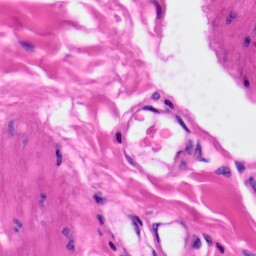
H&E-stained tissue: Skin